Interaction volume radius: 10 \u00c5
Interaction volume height: 40 \u00c5
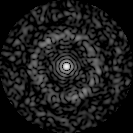
Disorder parameter: 0.839